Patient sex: M
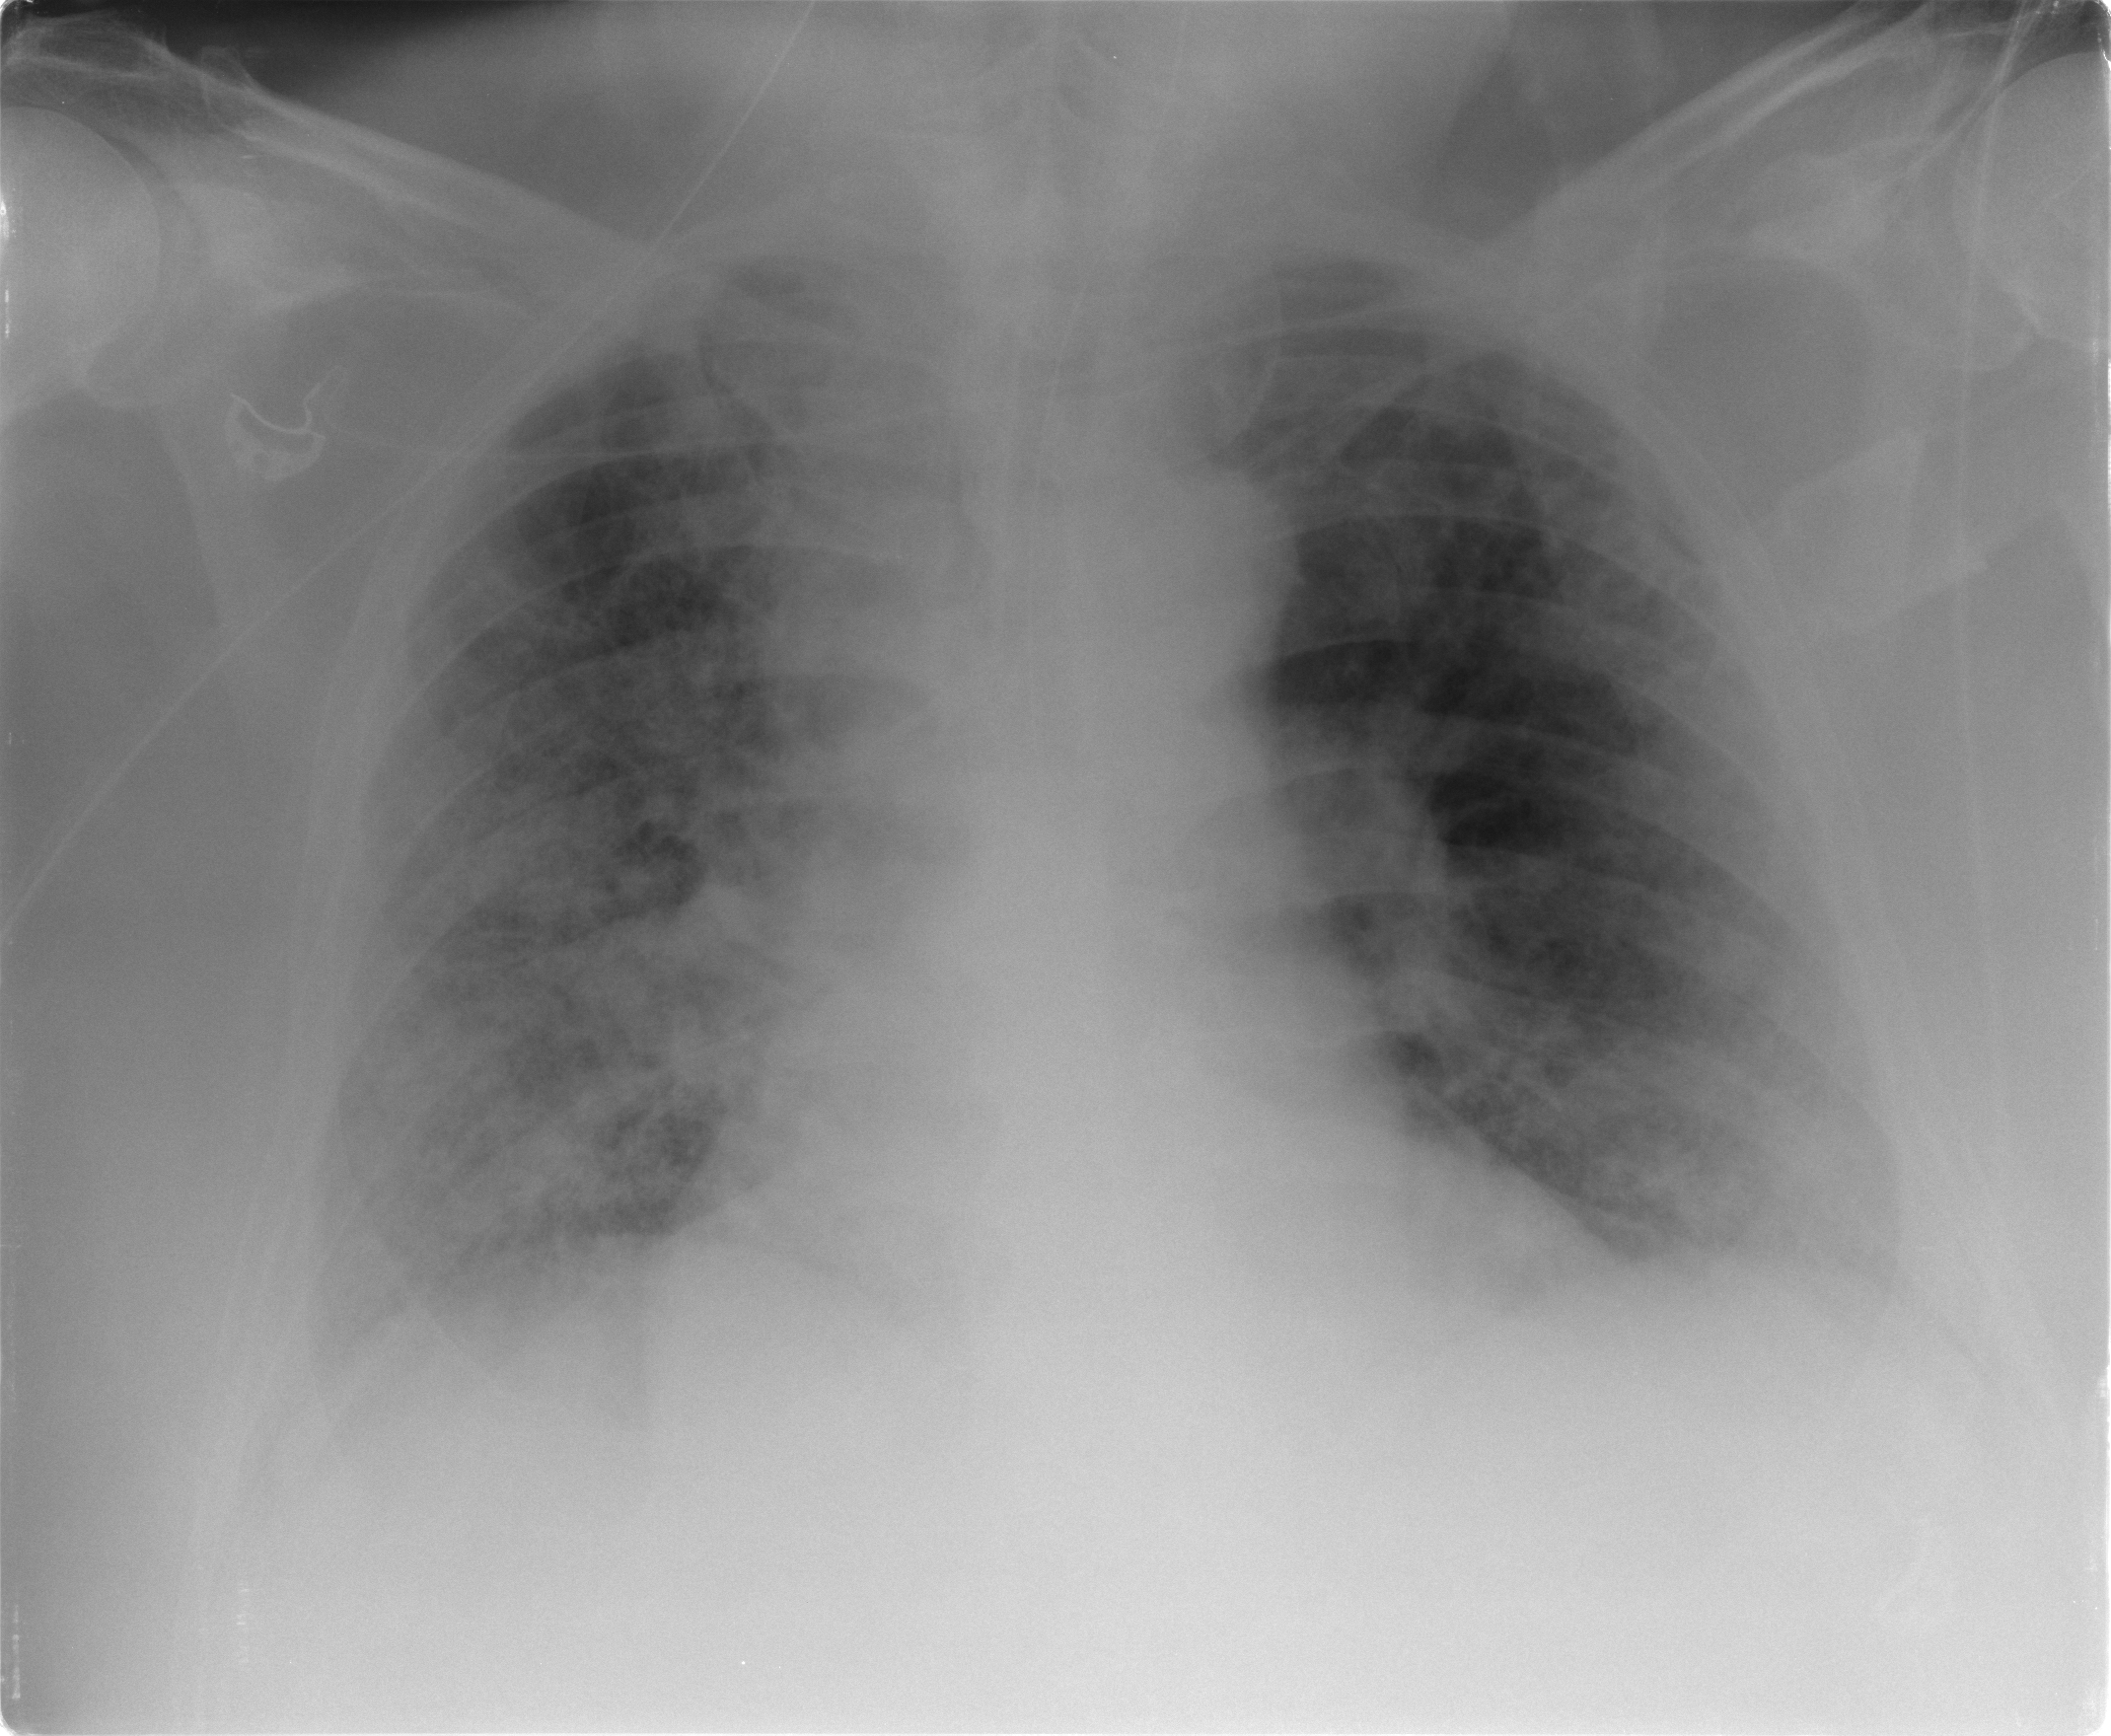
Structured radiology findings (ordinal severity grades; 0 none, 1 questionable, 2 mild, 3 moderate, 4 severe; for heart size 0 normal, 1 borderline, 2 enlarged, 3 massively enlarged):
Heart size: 1
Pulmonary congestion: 4
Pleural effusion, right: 2
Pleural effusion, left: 0
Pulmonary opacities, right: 4
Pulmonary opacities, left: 2
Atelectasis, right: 3
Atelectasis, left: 0